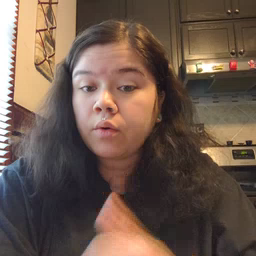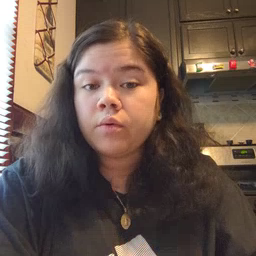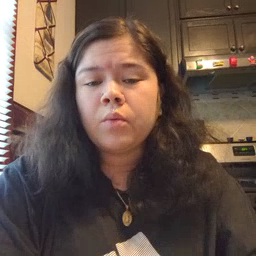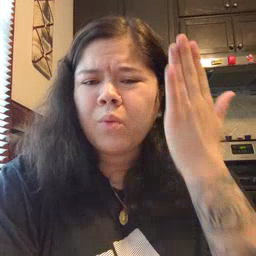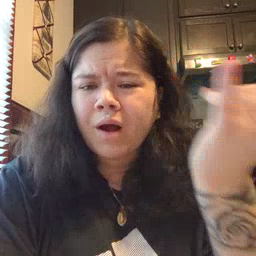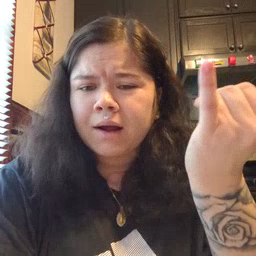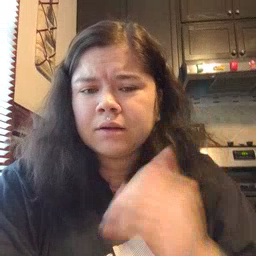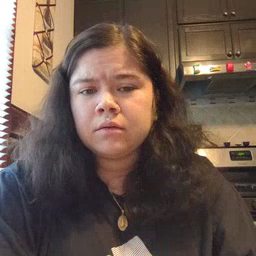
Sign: why